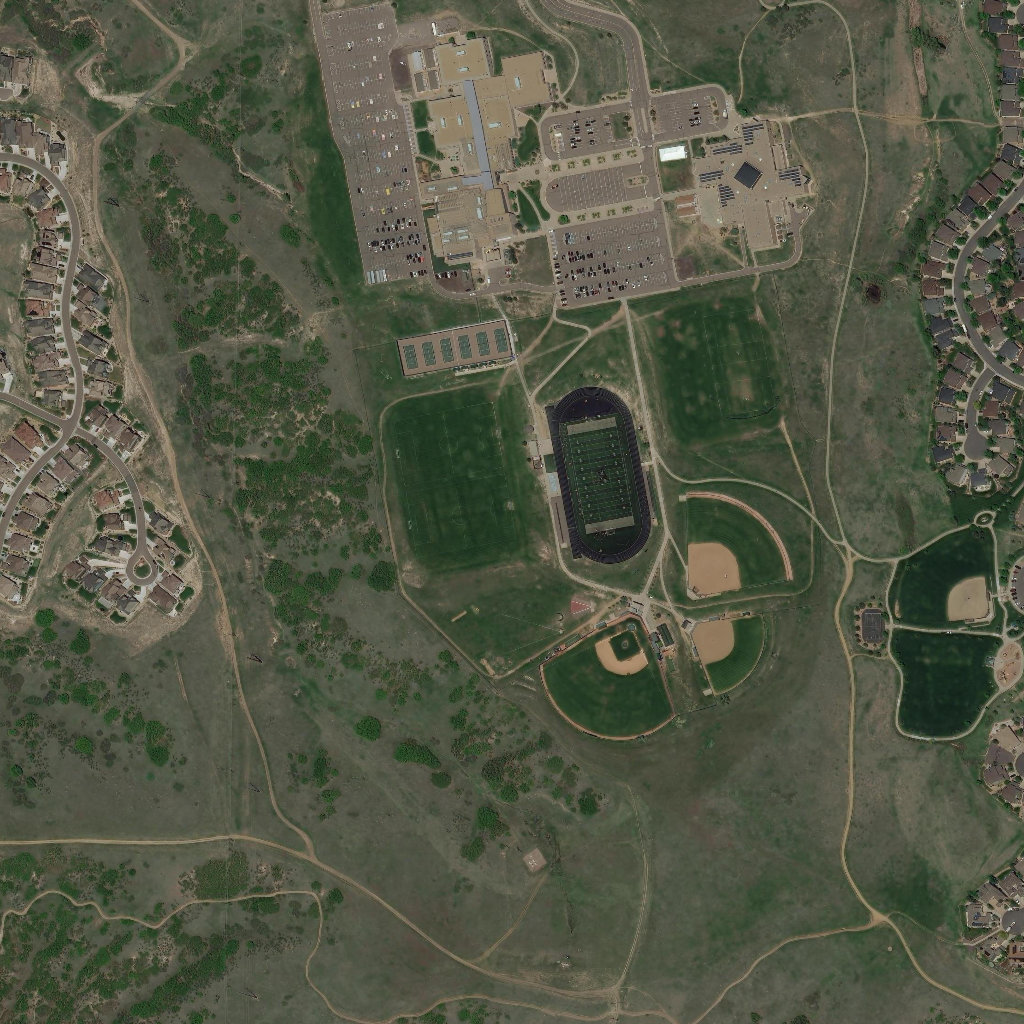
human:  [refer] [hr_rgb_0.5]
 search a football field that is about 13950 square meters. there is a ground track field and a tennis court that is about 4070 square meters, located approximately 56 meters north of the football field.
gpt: <box>[[38, 39, 50, 54, 0]]</box>

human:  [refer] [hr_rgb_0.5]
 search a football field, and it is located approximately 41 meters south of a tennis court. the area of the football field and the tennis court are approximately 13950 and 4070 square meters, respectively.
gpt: <box>[[38, 39, 50, 54, 0]]</box>